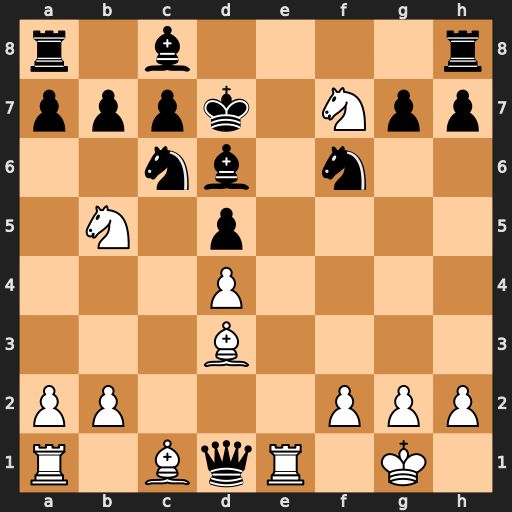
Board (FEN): r1b4r/pppk1Npp/2nb1n2/1N1p4/3P4/3B4/PP3PPP/R1BqR1K1
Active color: w
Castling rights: -
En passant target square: -
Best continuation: Bf5#